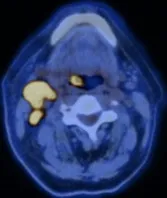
PET scan. In the. Right cervical lymph node of IIA group (coronal section). Note that no abnormal FDG avid uptake was observed elsewhere, indicating the absence of a distant lesion.
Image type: radiology (pet)